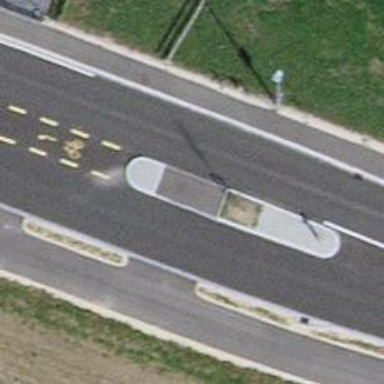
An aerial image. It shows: Unmarked road crossing.